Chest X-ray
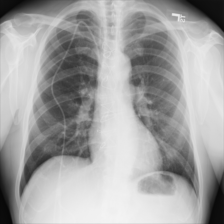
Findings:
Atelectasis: negative
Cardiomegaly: negative
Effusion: negative
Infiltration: negative
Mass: negative
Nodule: negative
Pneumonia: negative
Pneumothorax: negative
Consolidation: negative
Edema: negative
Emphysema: negative
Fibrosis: negative
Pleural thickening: negative
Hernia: negative